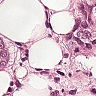
Metastatic tissue present: yes